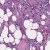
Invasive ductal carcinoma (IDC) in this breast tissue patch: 1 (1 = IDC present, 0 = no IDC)